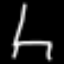
Label: chair